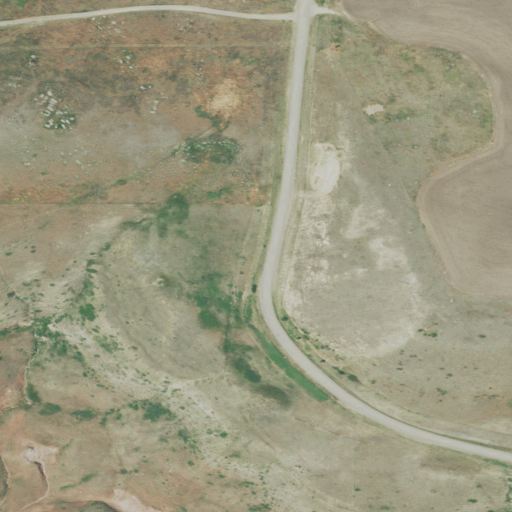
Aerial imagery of mountain in Montana named Iverson Hill containing grassland, shrub, and cultivated crops